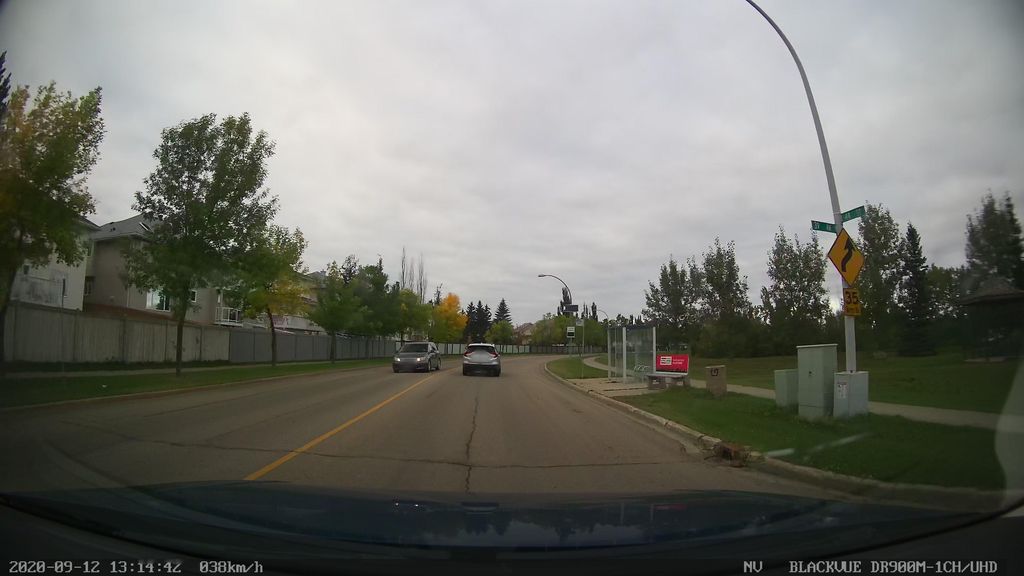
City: edmonton